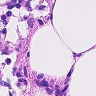
Metastatic tissue present: no